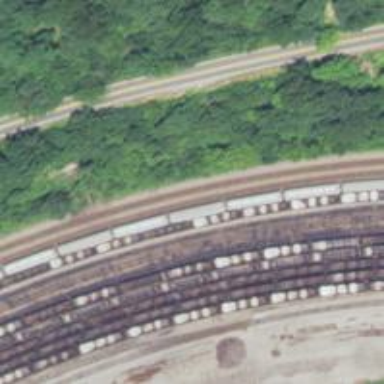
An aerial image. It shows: Railway yard used for servicing trains.